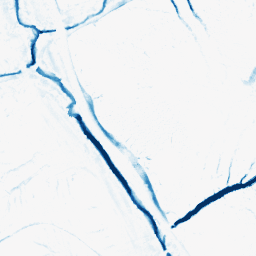
Category: morphological
Decomposition family: morphological
Decomposition parameters: operation: closing
size: 5
Upsampling method: cubic_catmull_rom
Upsampling parameters: scale: 2
Upsampling scale: 2